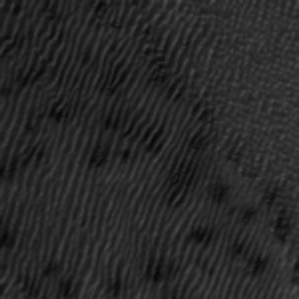
Label: frost